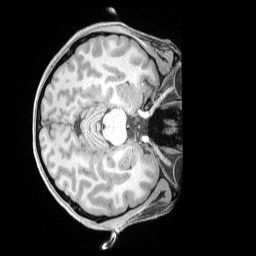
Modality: T1w
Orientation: axial
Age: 35
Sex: female
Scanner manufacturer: siemens
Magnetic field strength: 3 T
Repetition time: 2 s
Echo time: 0.00211 s